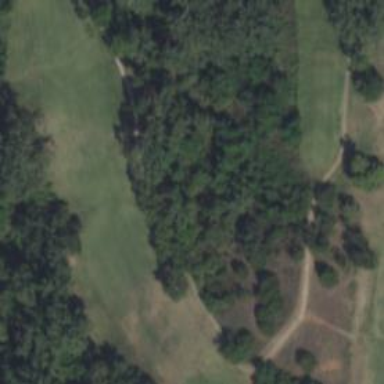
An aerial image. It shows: Service road designated as golf cart path.